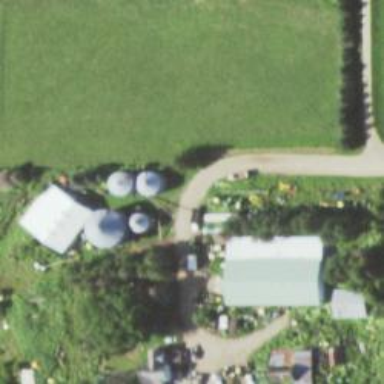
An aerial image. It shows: Silo.